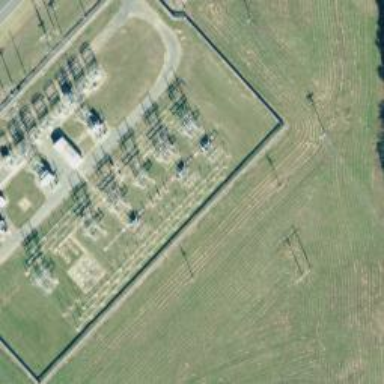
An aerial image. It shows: Switch for power supply.